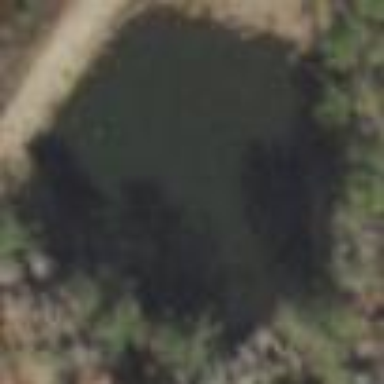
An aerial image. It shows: Lake with natural water.